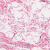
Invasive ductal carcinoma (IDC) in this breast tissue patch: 0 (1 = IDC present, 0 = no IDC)